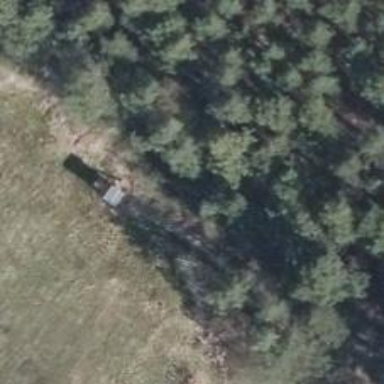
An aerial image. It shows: Shelter that serves as hunting stand.